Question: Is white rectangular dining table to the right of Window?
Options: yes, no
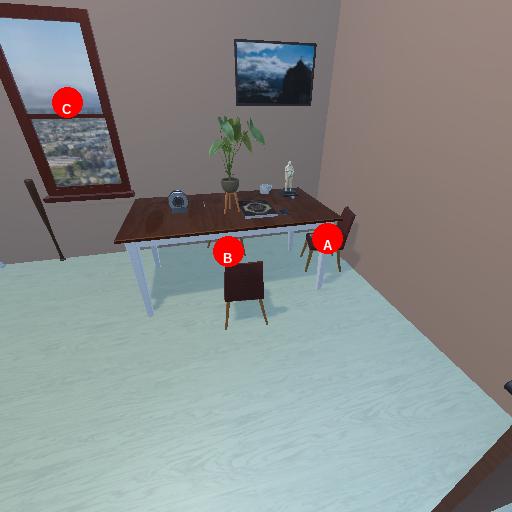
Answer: yes